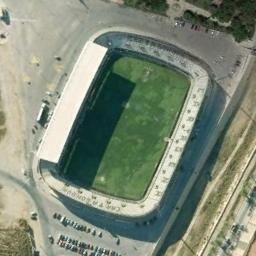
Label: stadium